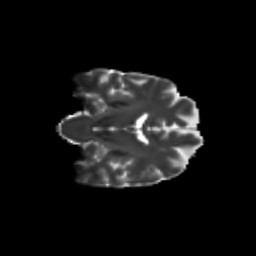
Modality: T2w
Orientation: coronal
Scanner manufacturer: siemens
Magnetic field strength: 3 T
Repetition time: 9.2 s
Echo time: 0.084 s